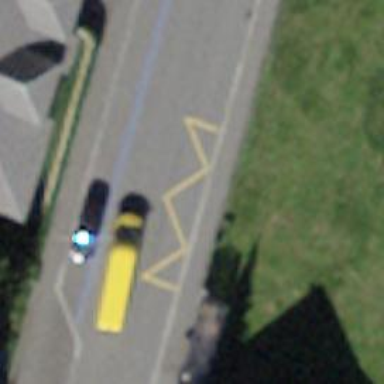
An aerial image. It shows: Bus stop with stop position for public transport.